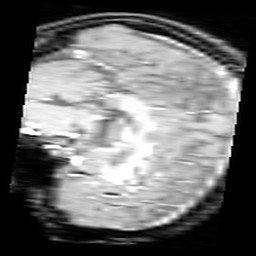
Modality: inplaneT1
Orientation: sagittal
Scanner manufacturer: ge
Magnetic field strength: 3 T
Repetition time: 0.25 s
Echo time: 0.0036 s